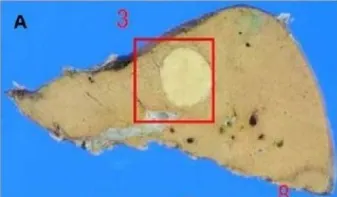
The image of the resected specimen shows a 22x20 mm solid mass (A).
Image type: pathology (h&e)